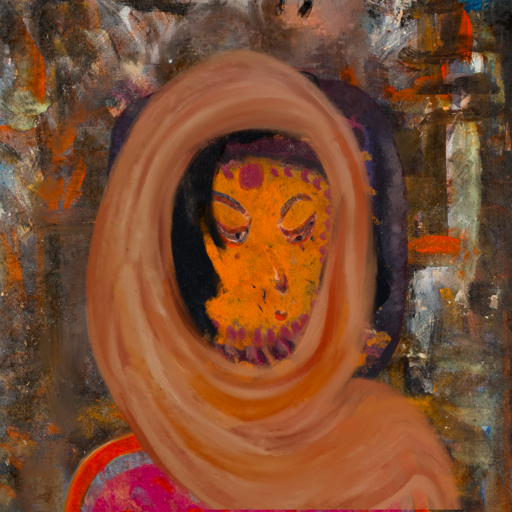
Background: GypsyQueen, Head And Neck Side: Doll_w_Hair, Face Side: Hypocrite, Bust: Sisters, Hair Side: Mosgoul, Head Accessory: Pious_Lady_Scarf, Second Necklace: Blank, Necklace: Blank, Baby: Blank